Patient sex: F
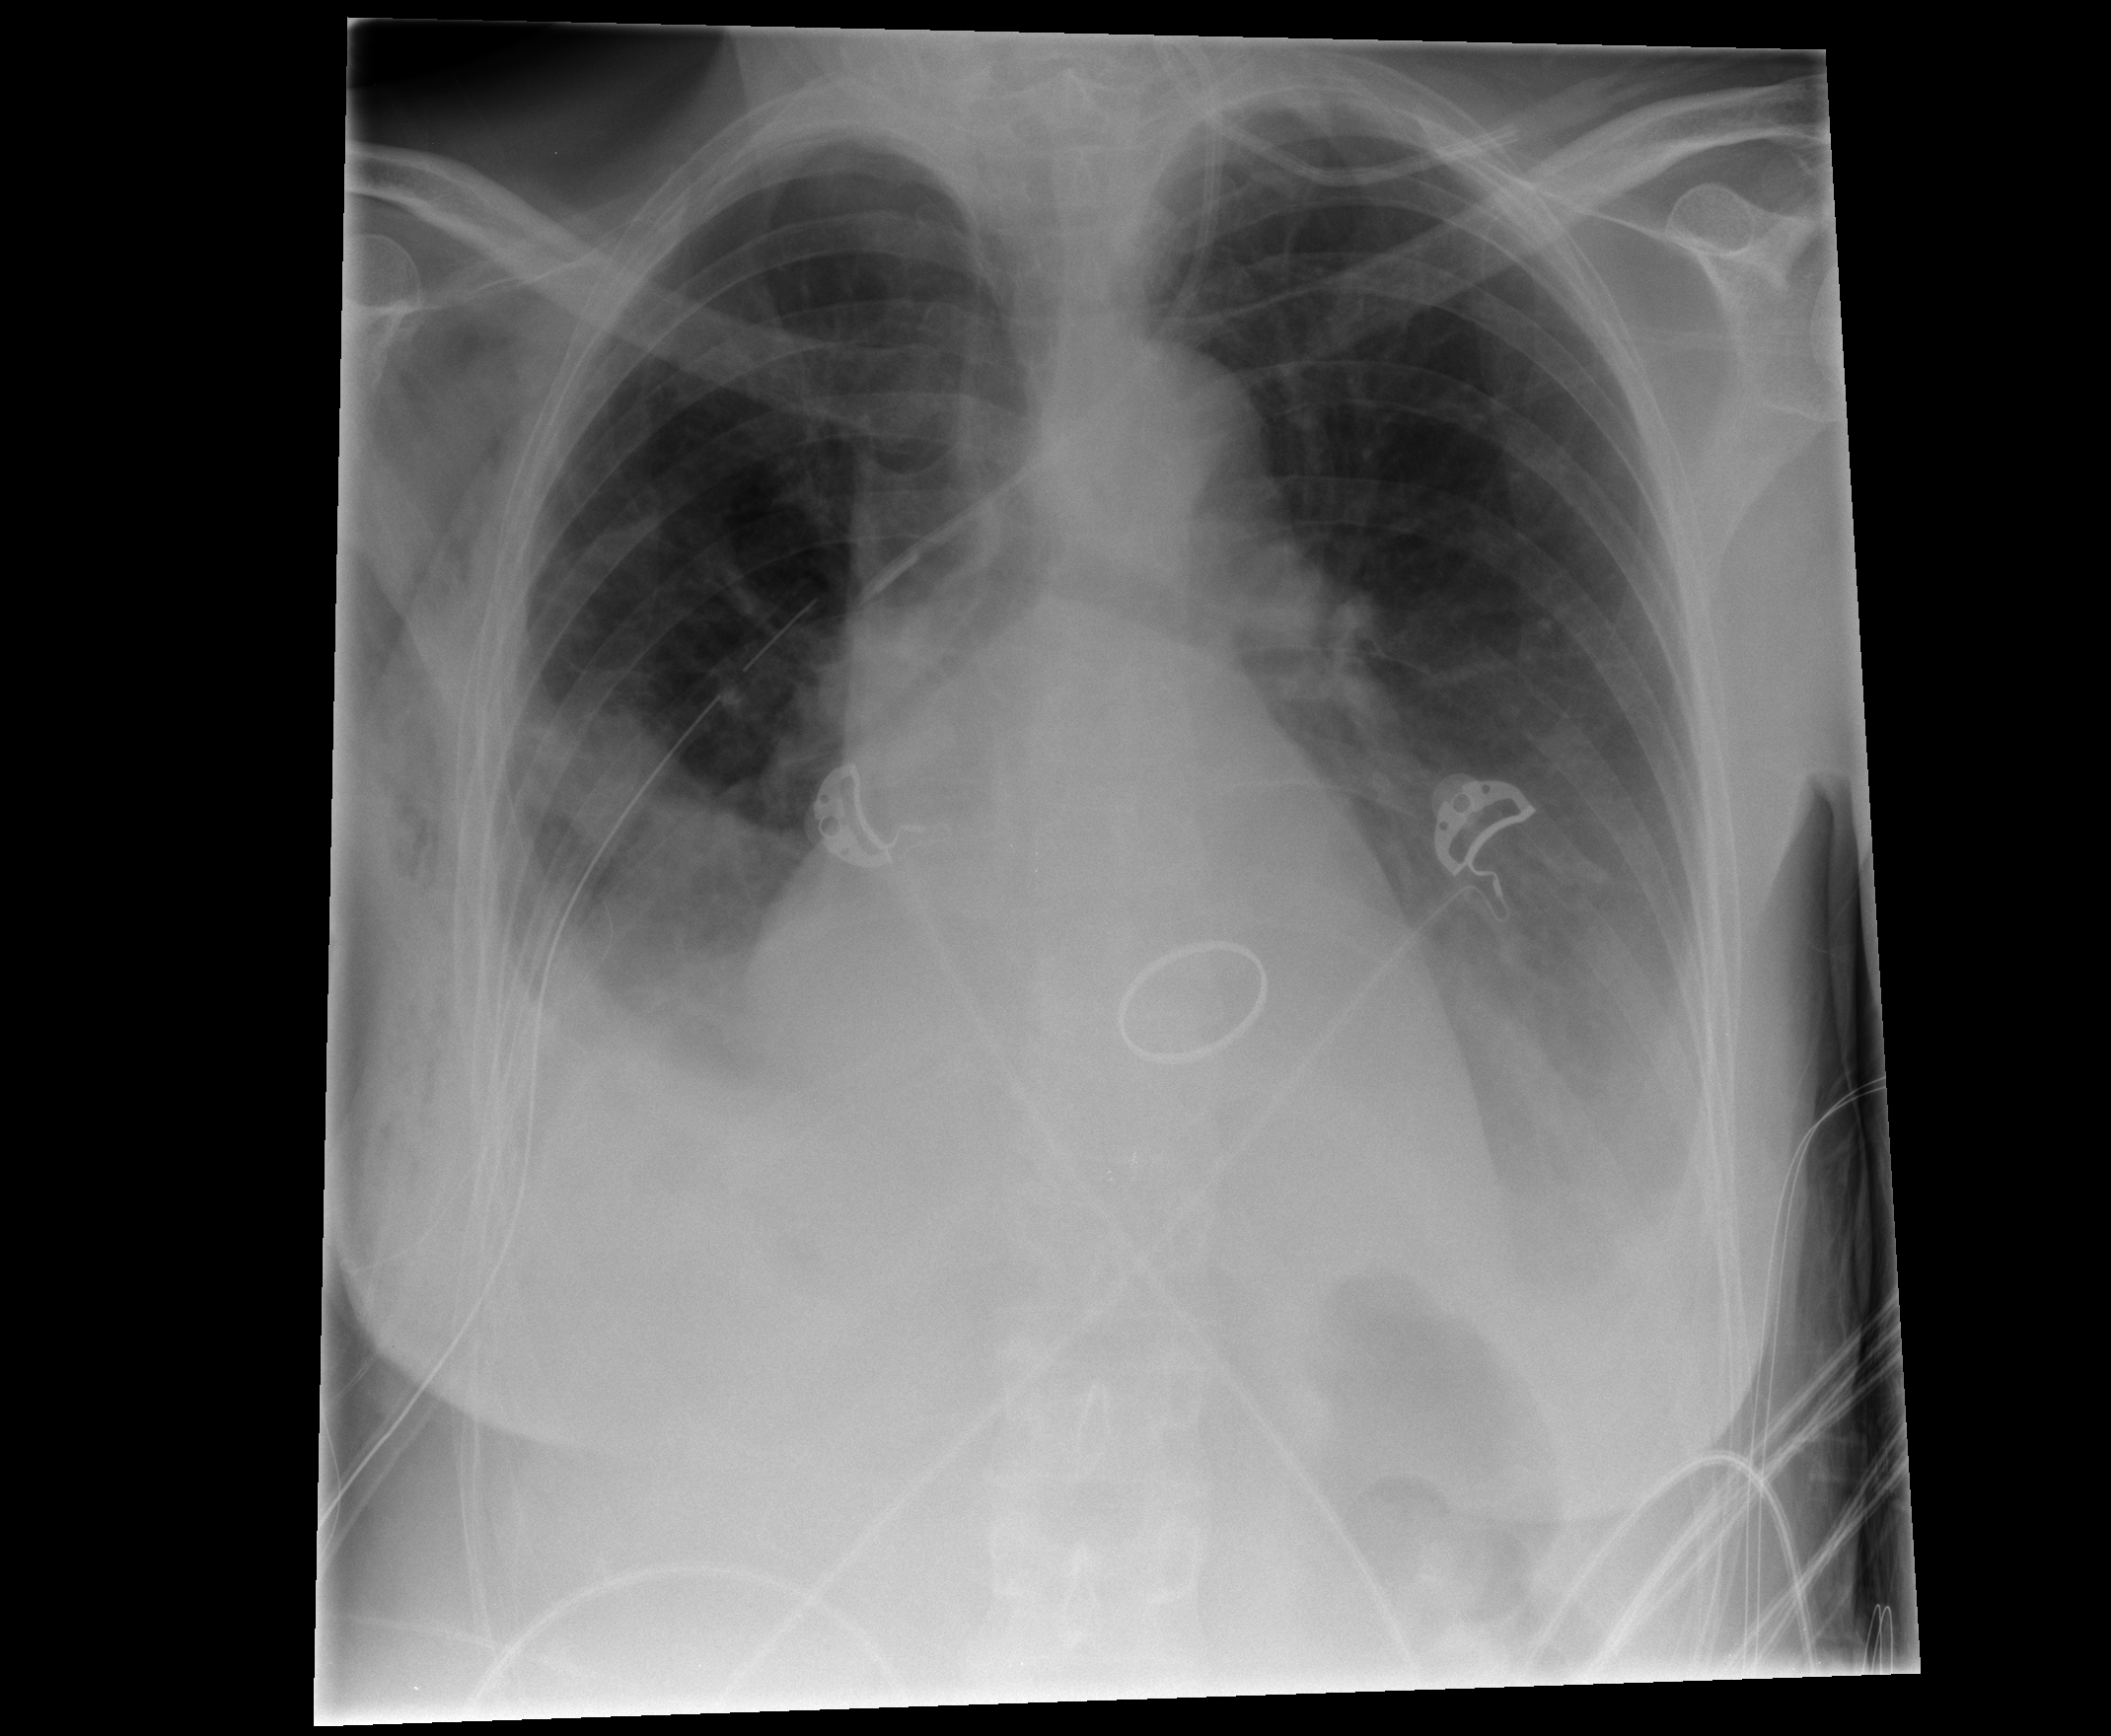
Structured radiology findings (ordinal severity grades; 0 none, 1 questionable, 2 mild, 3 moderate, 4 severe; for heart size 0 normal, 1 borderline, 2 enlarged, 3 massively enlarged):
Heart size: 0
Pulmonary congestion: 0
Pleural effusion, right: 2
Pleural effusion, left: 2
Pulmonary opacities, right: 1
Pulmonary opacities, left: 0
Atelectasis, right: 2
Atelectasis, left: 2